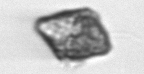
Label: Kryptoperidinium_triquetrum